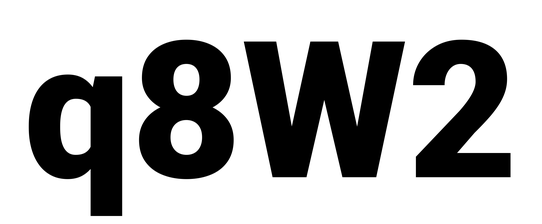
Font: Roboto_Black